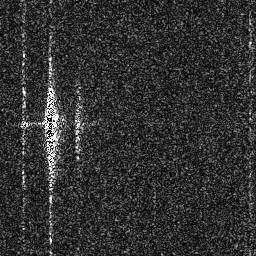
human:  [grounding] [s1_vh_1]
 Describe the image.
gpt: In the satellite image, there is  <ref>1 large ship </ref> <box>[[15, 33, 23, 71, 0]]</box> located at left.